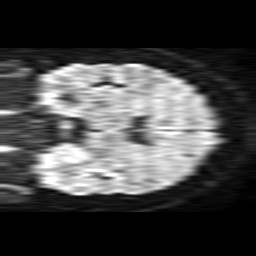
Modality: TRACE
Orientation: coronal
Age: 49
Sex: female
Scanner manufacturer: philips
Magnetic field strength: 1.5 T
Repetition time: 3.54 s
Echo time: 0.09411 s